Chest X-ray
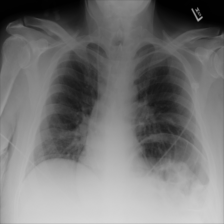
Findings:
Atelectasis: negative
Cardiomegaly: negative
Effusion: negative
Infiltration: negative
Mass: negative
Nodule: negative
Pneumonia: negative
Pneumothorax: negative
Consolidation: negative
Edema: negative
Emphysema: negative
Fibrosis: negative
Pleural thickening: negative
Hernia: negative